Question: I wanted to read a .reg file exported from windows registry. And I found that .reg file is encoded as a Windows UNICODE file ( which I think it's UCS2-LE encoded, because first two bytes are : 'FFFE' ).
So I read file as this:
'''
fp = _wfopen(lpszRegFilePath, _T("r, ccs=UNICODE"));
if ( NULL == fp)
{
dwErr = ERROR_NOT_FOUND;
break;
}
szData = new WCHAR[8192];
ZeroMemory(szData, 8192);
fgetws(szData, 8192, fp);
//........
'''
here is the 'szData' result:

can _wfopen recognize BOM ? if so why it just ignore the 'FFFE' BOM ?
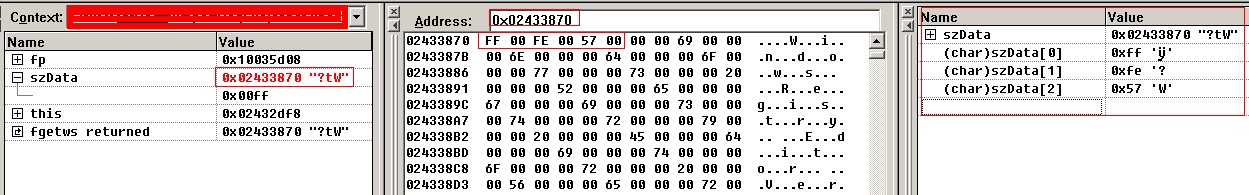
Answer: The '"css"' parameter allows '_wfopen()' to detect BOMs and mark the 'FILE*' according so it decodes the rest of the file correctly (if a BOM is present, it overrides the '"css"' value), but it does not discard the BOM, and there is nothing in the <URL> and ignore them if needed.
: something just occurred to me. 'fgetws()' is returning the individual bytes of the BOM as individual WCHAR values in your buffer. It should not be doing that if it is respecting the BOM, which means it is parsing the file as Ansi/MBCS and not as UTF-16LE. Are you using Visual C++? The '"css"' parameter is a VC++-specific extension to '_wfopen()'. Non-Microsoft compiler vendor do not support it.